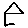
Label: house